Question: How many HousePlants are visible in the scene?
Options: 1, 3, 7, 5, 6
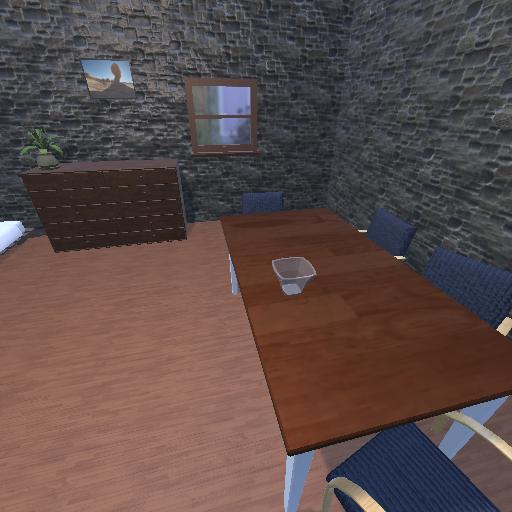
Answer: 1